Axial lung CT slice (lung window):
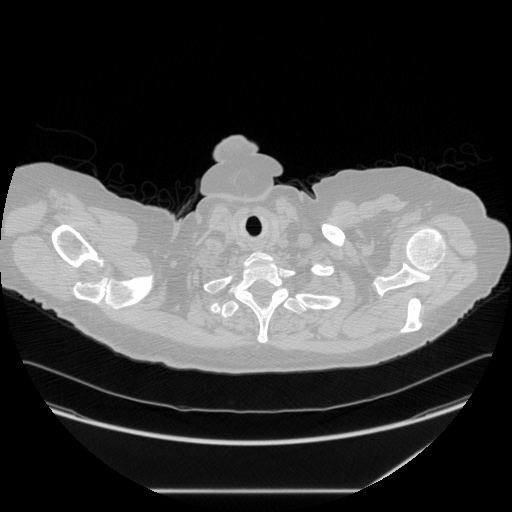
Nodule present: no